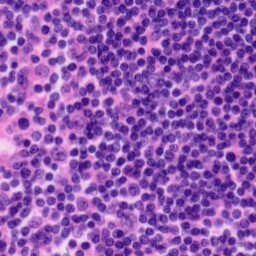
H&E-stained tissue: Tonsil